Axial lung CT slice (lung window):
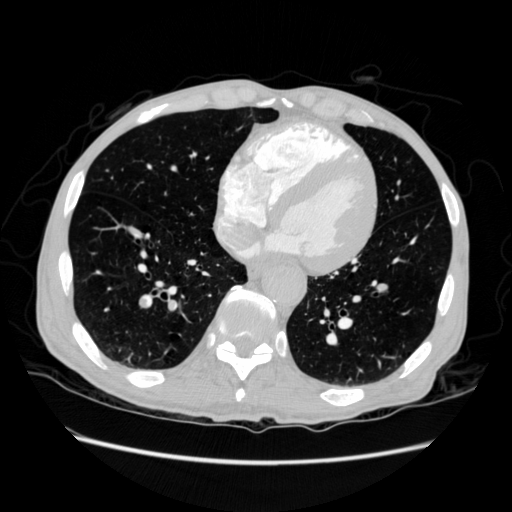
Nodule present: no